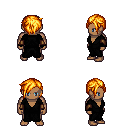
a pixel art fantasy rpg character, male body template, human, dark skin, gray robe, metal pants, light blonde pixie cut hairstyle, leather bracers, four views (front, back, left, right), 2x2 character sprite sheet, small pixel art, hard edges, no anti-aliasing